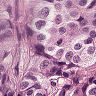
Metastatic tissue present: yes